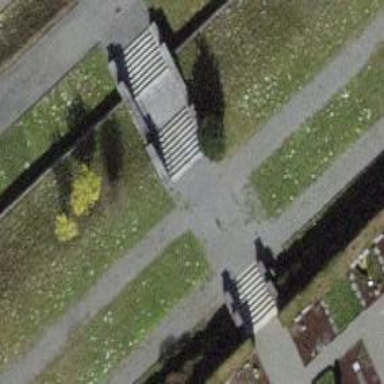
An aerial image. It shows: Set of steps on the road.